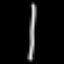
Label: line